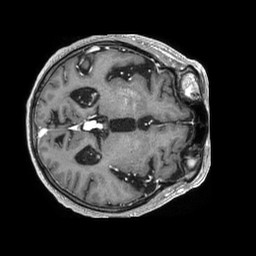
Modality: T1w
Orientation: axial
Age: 85
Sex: female
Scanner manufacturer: philips
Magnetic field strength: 1.5 T
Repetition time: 0.007746 s
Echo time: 0.003537 s